Chest X-ray. View position: AP
Patient age: 24
Patient sex: M
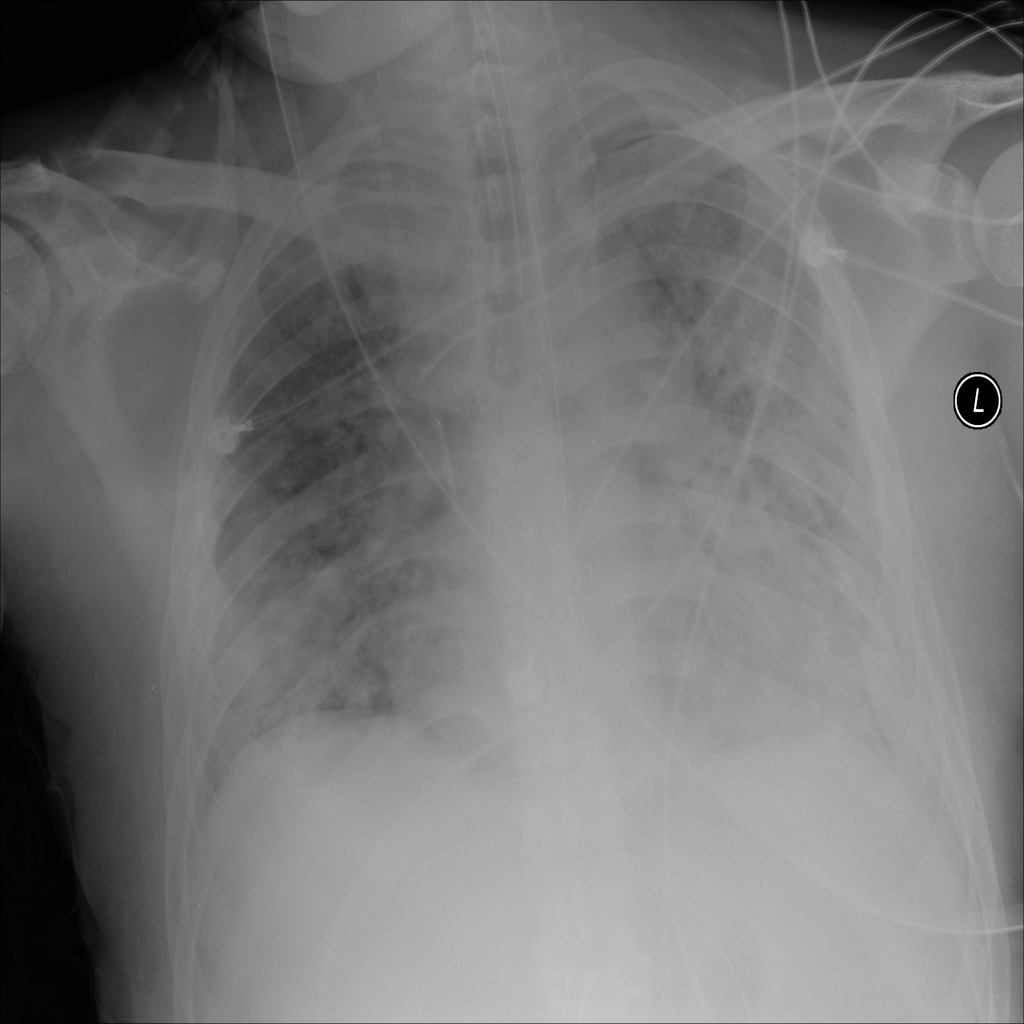
Finding: Pneumothorax